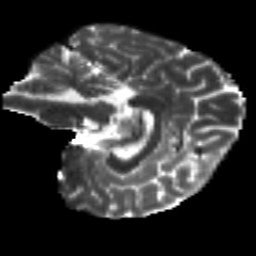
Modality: T2w
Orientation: sagittal
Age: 23
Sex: female
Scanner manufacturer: siemens
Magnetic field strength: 3 T
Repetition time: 8.8 s
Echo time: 0.085 s